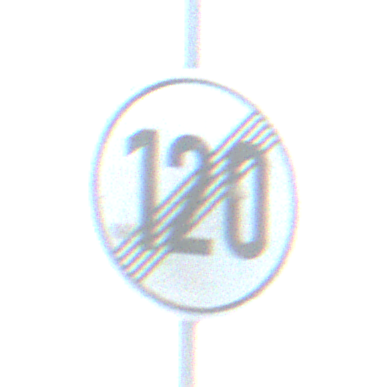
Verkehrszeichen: EndeGeschwindigkeit120
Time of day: MorningAfternoon
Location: Outdoor (Special)
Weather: Clear
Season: NotSpecified
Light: Natural